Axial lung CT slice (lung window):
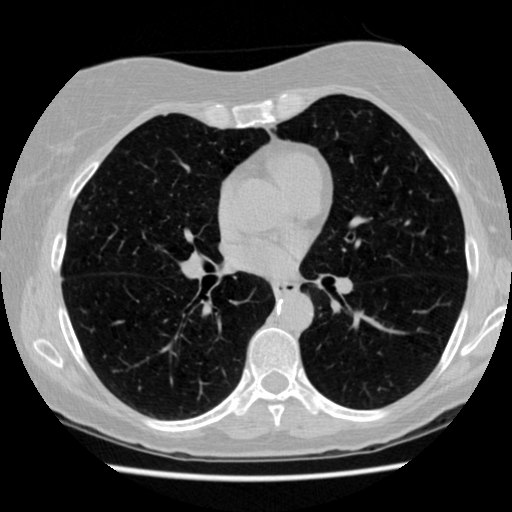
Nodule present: no